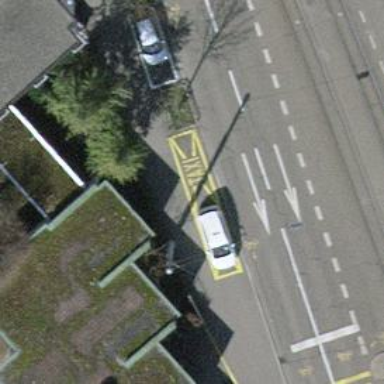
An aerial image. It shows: Taxi stand.